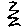
Label: zigzag